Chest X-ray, AP view. Patient: 59 years old, sex F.
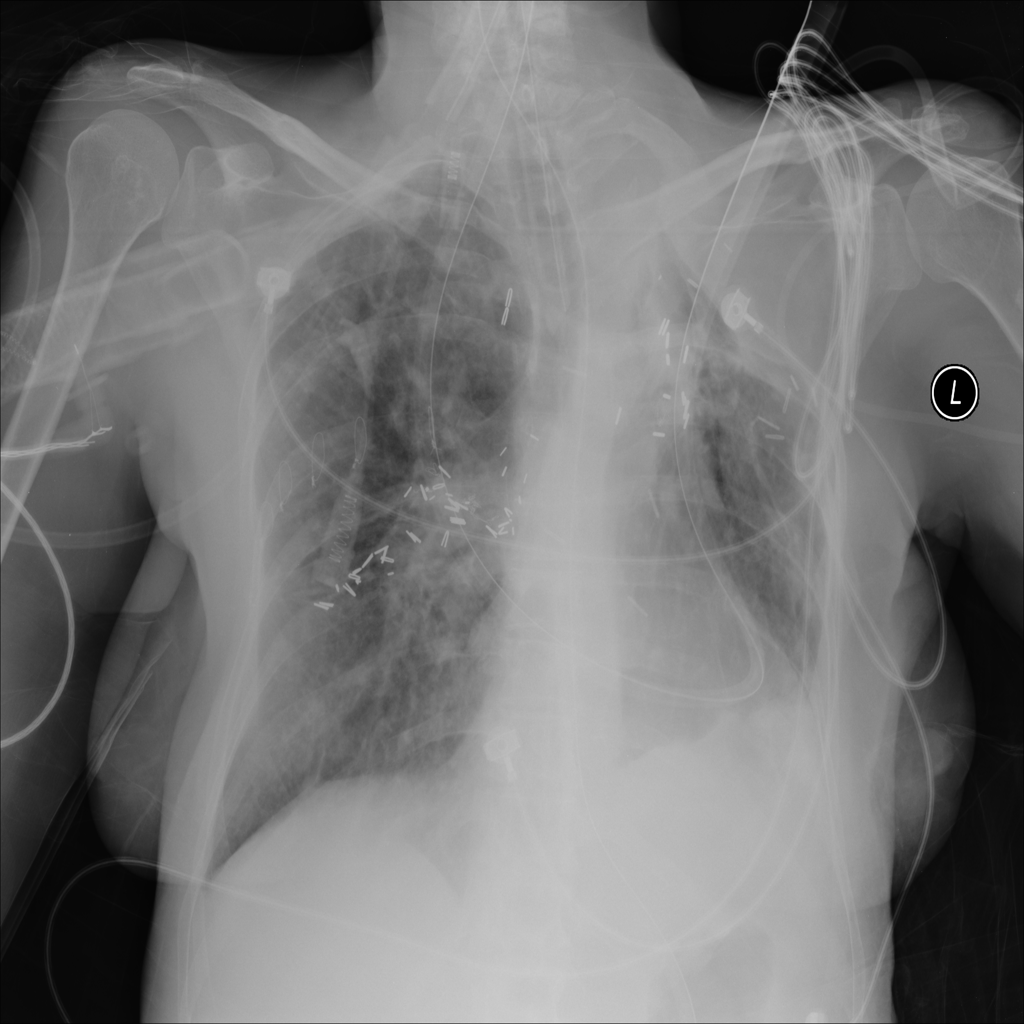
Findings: No Finding